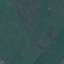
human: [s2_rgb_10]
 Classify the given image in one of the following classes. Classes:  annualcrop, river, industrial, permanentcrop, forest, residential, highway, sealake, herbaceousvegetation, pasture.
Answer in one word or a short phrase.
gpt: Pasture